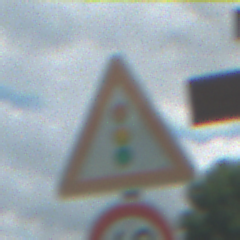
Verkehrszeichen: Lichtzeichenanlage
Zusatzzeichen unten: Geschwindigkeit60
Umgebung: Outdoor, Nature
Tageszeit: Midday
Wetter: PartlyCloudy
Licht: Natural
Jahreszeit: NotSpecified
Kontrast: HighContrast